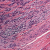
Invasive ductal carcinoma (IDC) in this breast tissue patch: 1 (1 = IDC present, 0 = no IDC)